Frequency: 60000
Velocity: 0,186
Power: 48,5
Pulse duration: 0,0000001
Pass count: 1
Magnification: 10
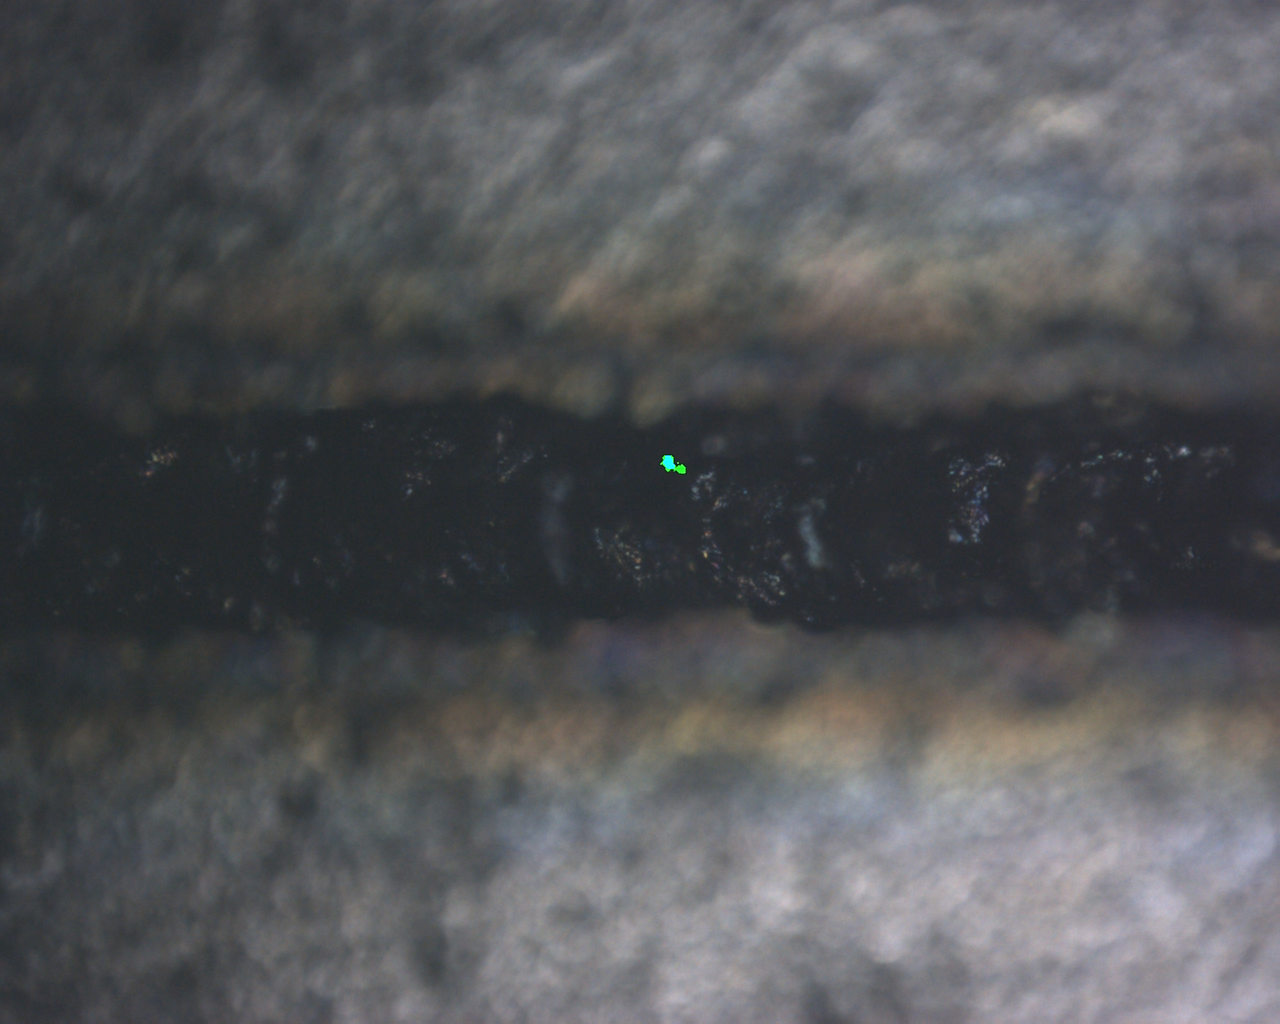
Measured width: 104.552
Other width: 93.439